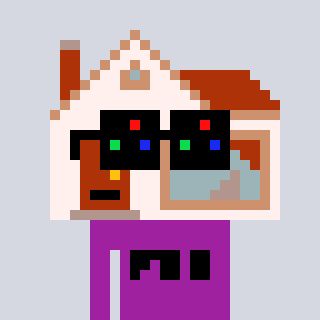
a pixel art character with square black sunglasses, a house-shaped head and a magenta-colored body on a cool background